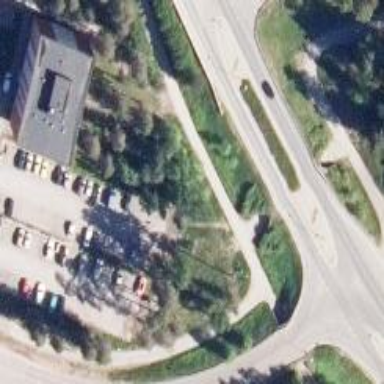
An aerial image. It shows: Cycleway.